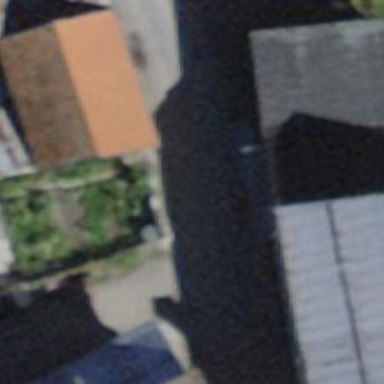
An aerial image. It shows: Building with gabled roof oriented across its structure.